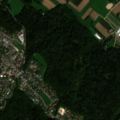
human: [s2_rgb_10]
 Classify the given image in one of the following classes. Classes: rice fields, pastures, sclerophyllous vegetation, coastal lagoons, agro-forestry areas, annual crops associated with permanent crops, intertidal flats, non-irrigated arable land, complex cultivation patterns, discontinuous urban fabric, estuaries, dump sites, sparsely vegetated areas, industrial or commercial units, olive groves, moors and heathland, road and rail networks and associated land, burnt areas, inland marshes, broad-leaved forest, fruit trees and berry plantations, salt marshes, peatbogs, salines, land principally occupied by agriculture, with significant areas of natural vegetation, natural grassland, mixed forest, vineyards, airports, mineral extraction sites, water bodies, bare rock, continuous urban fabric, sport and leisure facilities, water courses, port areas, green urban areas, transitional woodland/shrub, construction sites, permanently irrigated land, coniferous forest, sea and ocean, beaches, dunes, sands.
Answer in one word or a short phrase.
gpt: discontinuous urban fabric, non-irrigated arable land, mixed forest